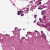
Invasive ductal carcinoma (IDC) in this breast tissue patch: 0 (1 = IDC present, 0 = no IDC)